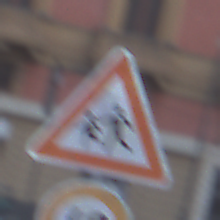
Verkehrszeichen: KinderRechts
Zusatzzeichen unten: Geschwindigkeit40
Umgebung: Outdoor, Urban
Tageszeit: SunriseSunset
Wetter: PartlyCloudy
Licht: Natural
Jahreszeit: NotSpecified
Kontrast: LowContrast